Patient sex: M
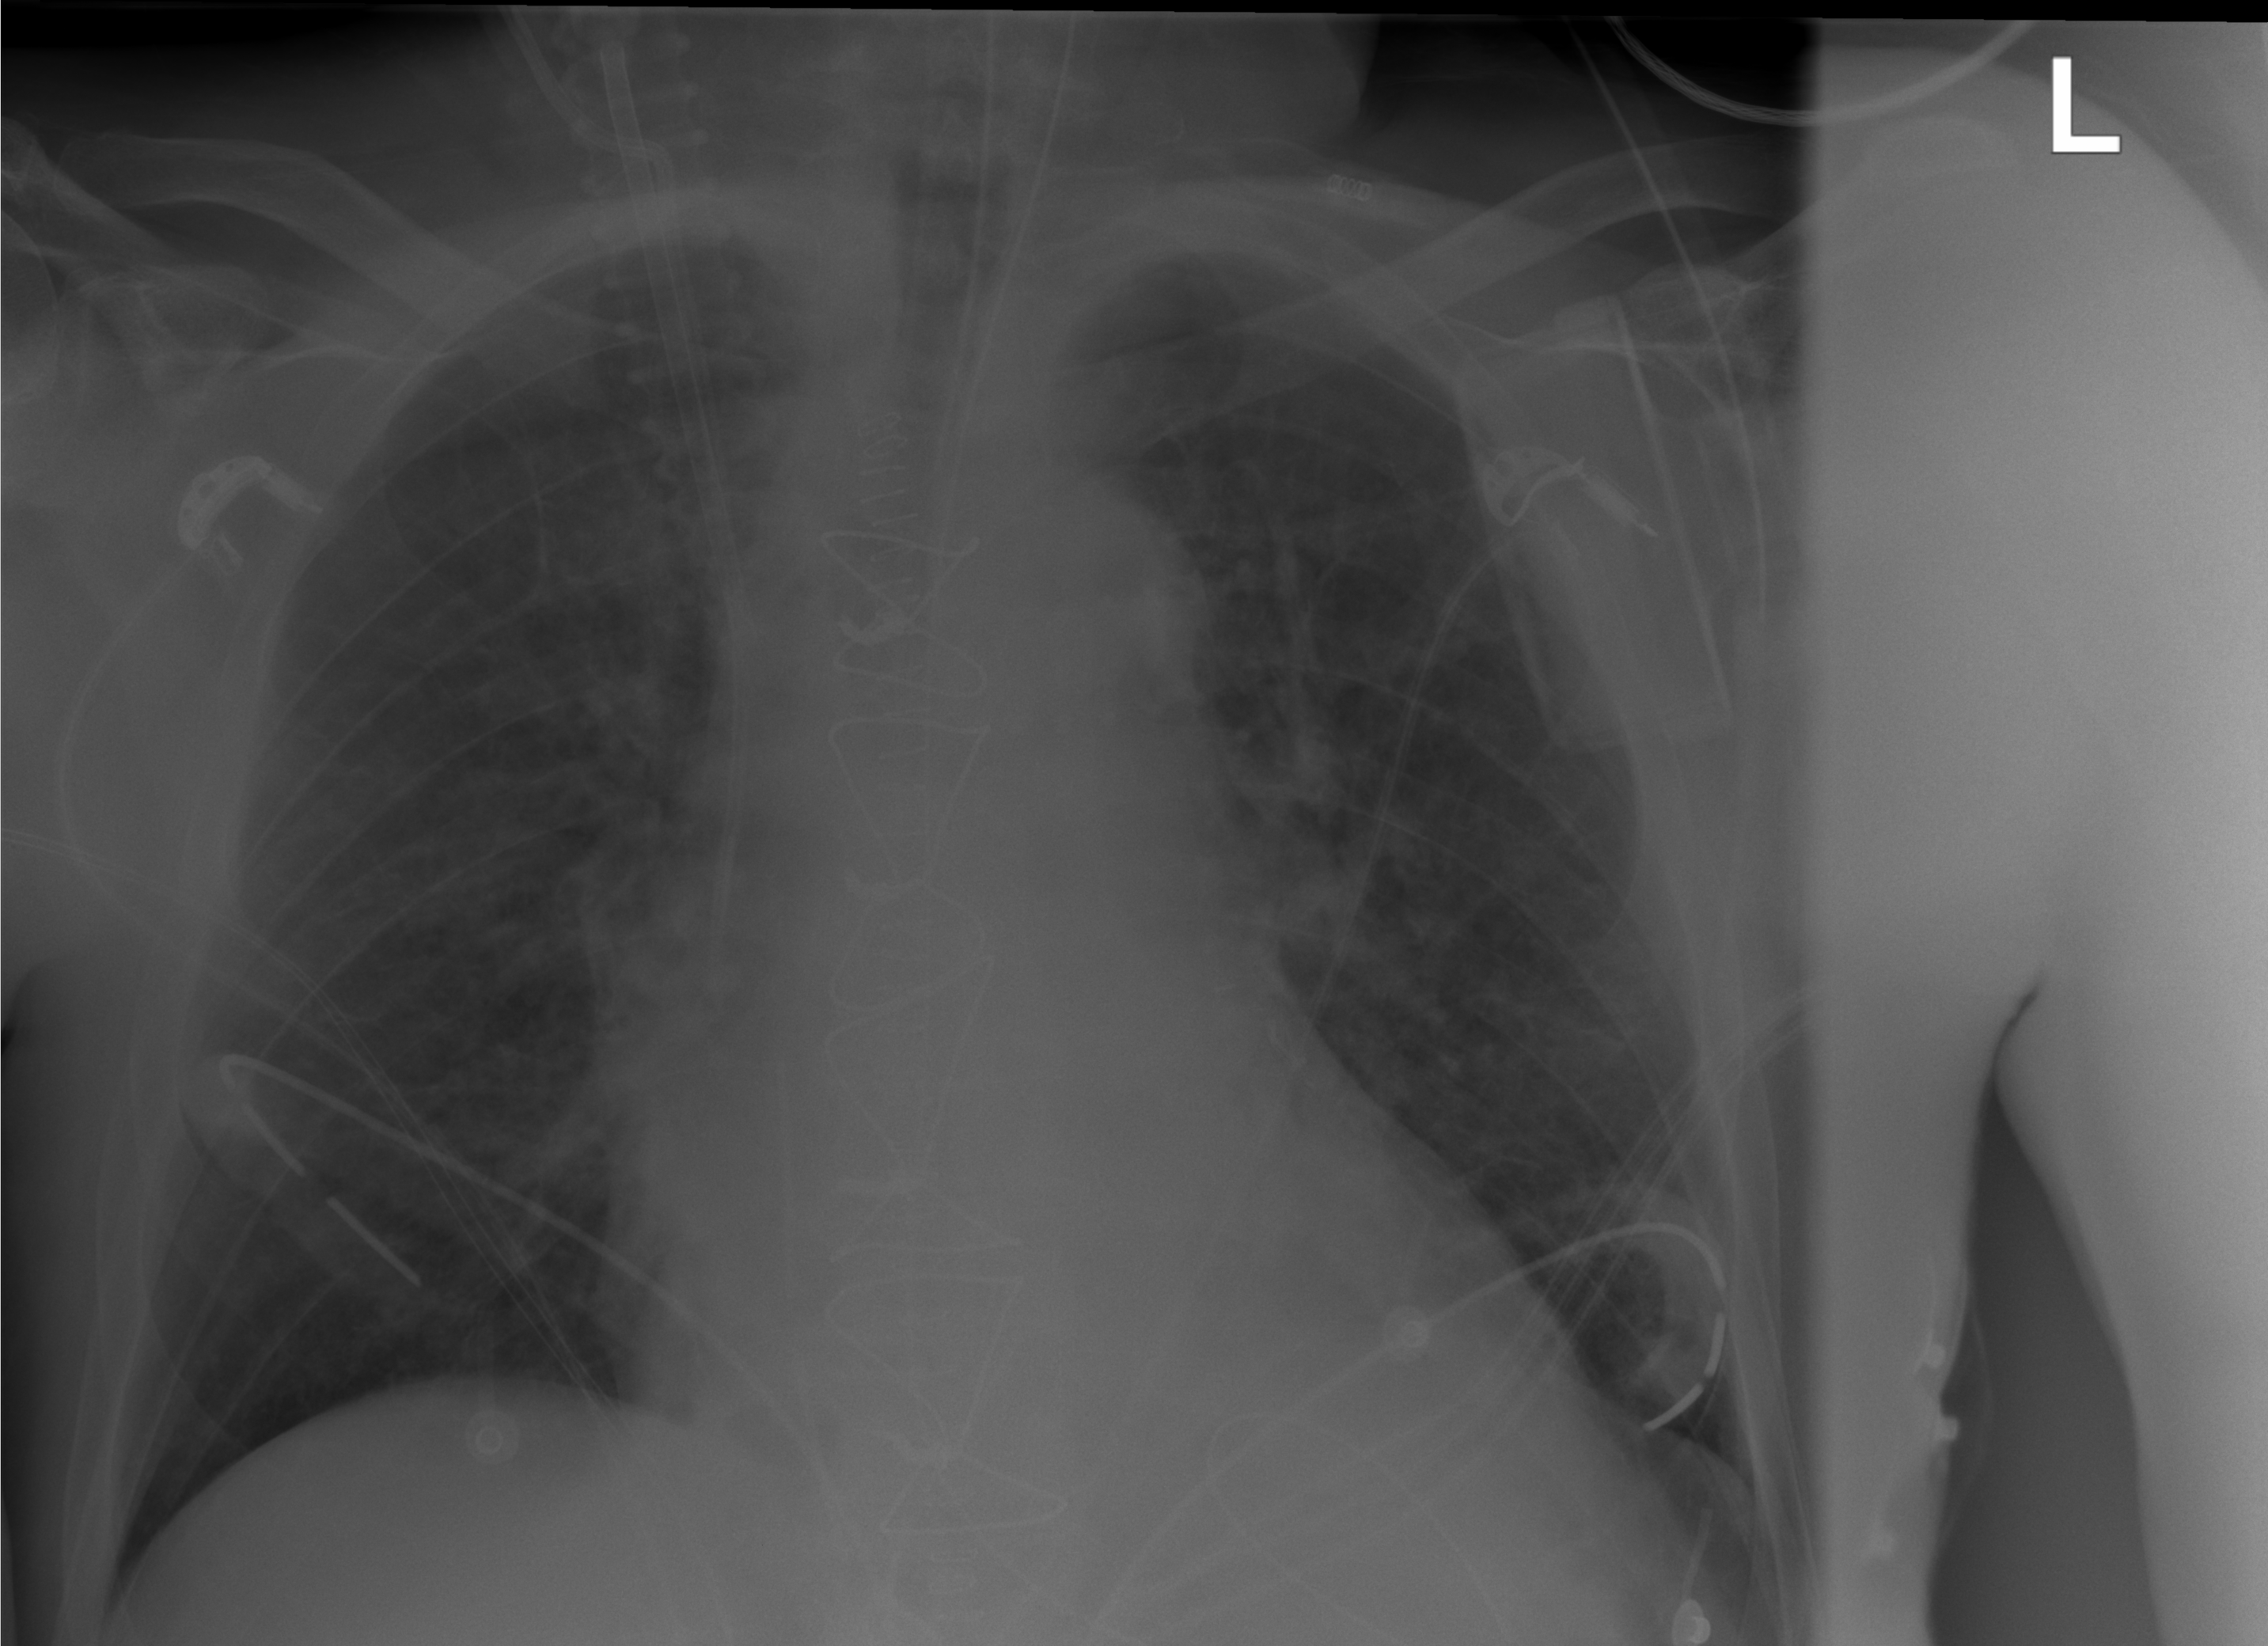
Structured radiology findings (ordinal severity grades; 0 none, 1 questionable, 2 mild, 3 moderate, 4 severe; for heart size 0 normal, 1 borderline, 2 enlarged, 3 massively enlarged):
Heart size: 2
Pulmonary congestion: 2
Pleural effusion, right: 0
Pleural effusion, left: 0
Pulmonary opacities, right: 0
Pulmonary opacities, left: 0
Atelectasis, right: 0
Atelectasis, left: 0